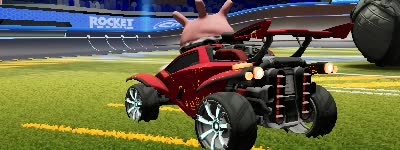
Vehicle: octane